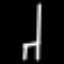
Label: chair